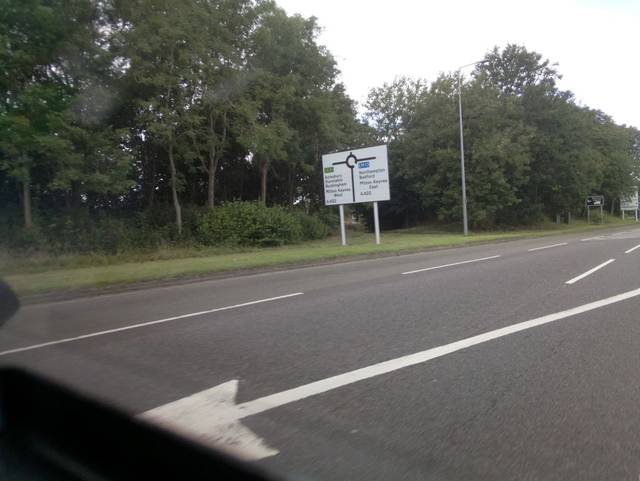
Region: United Kingdom
Coordinates: 52.056, -0.772